Aerial crown-view tile of a tropical tree (Barro Colorado Island, Panama), acquired 20240611:
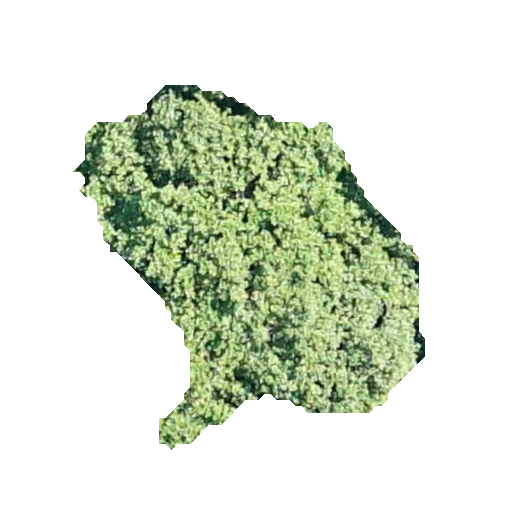
Species: Hieronyma alchorneoides
GBIF accepted scientific name: Hieronyma alchorneoides
Crown area: 121.384 m²